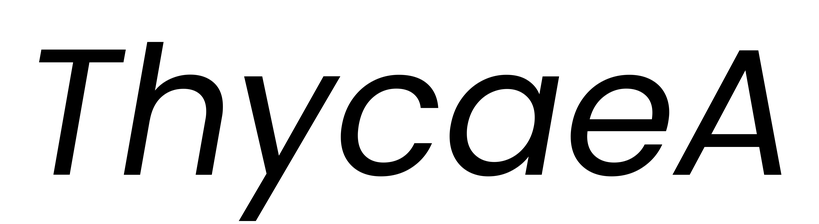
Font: Poppins-Italic